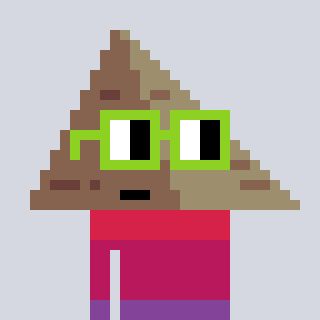
a pixel art character with square light green glasses, a pyramid-shaped head and a magenta-colored body on a cool background